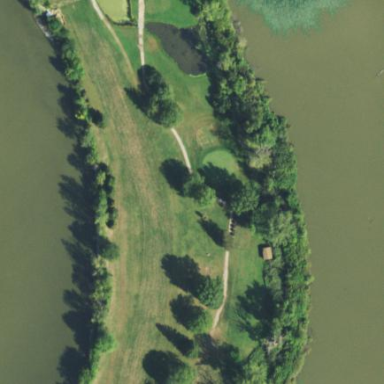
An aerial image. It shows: Golf fairway surrounded by grass.